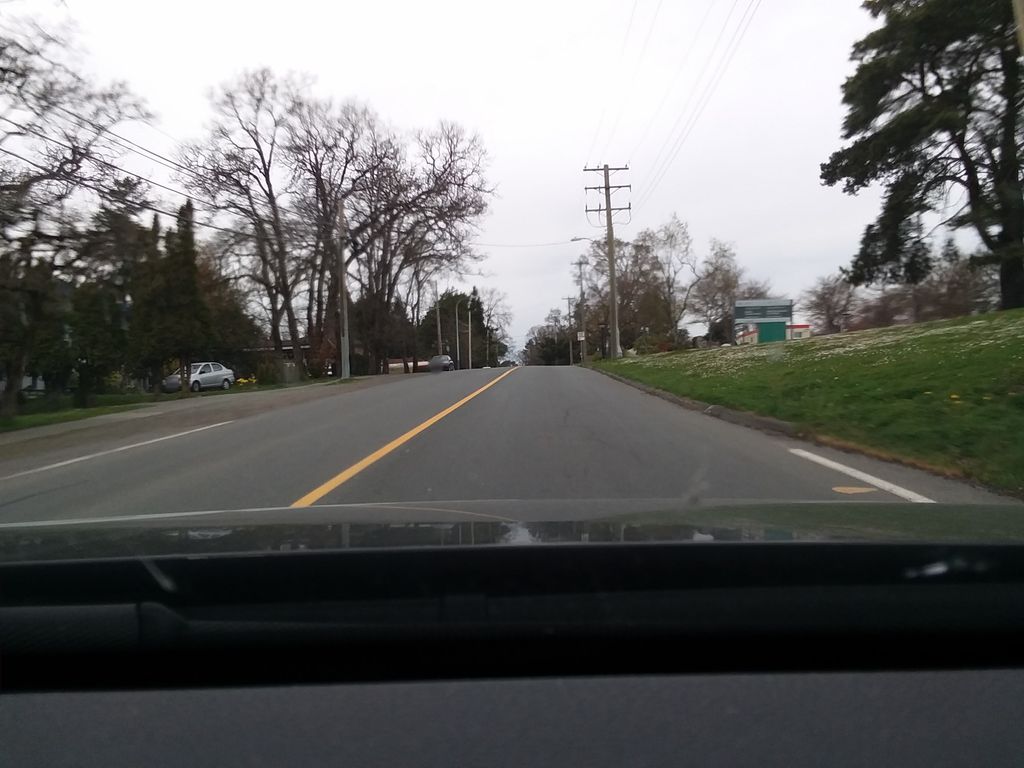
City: victoria